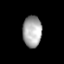
Tissue: lung
Cell type: Others
Senescence score: 0.544
Nuclear area (px): 583
Mean DAPI intensity: 167.472